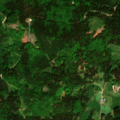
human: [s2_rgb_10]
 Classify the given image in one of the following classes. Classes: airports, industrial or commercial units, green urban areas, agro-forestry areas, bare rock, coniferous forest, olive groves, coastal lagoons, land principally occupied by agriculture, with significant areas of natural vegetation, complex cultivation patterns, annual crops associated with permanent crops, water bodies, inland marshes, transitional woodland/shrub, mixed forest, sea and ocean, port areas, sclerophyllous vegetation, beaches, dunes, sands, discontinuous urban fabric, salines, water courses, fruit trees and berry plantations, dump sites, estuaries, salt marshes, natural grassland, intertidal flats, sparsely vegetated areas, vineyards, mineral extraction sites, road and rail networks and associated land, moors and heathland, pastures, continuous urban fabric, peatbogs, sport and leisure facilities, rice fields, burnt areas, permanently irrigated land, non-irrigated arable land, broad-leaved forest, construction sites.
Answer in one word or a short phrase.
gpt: land principally occupied by agriculture, with significant areas of natural vegetation, coniferous forest, mixed forest